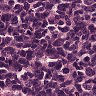
Metastatic tissue present: yes